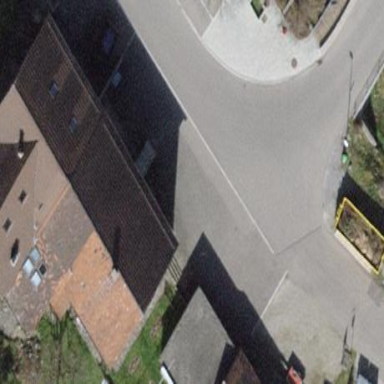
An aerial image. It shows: Semidetached house with gabled roof.